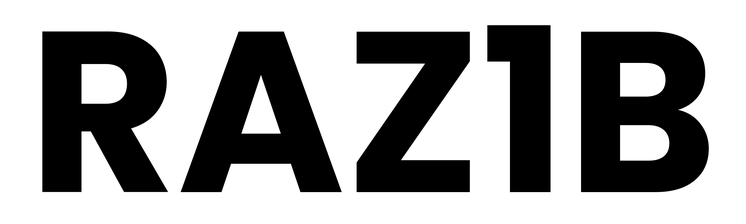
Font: Poppins-Bold